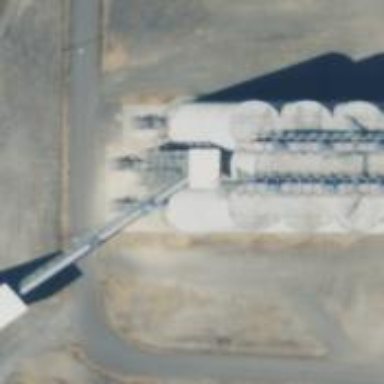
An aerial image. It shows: Silo.